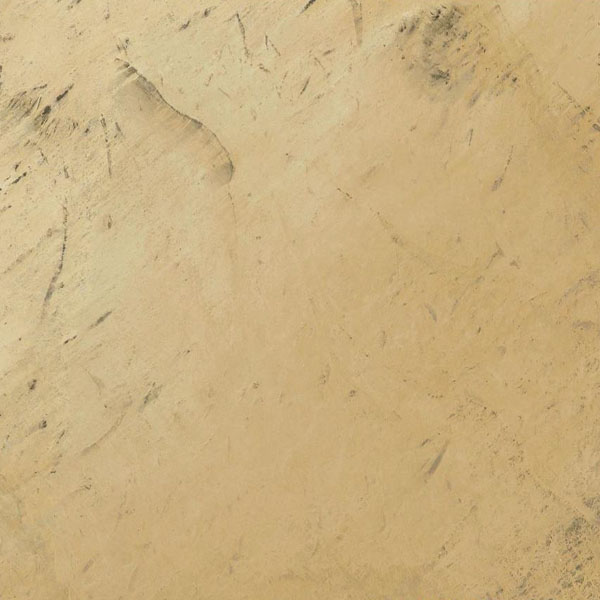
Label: Desert